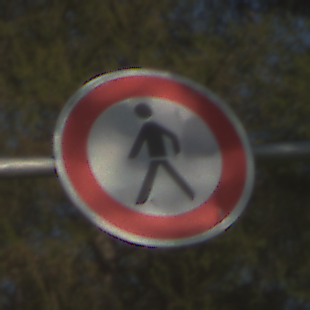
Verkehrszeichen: VerbotFussgaenger
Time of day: MorningAfternoon
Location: Outdoor (Nature)
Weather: PartlyCloudy
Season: NotSpecified
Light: Natural